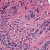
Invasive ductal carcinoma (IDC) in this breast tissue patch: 1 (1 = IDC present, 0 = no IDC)